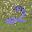
Label: 2